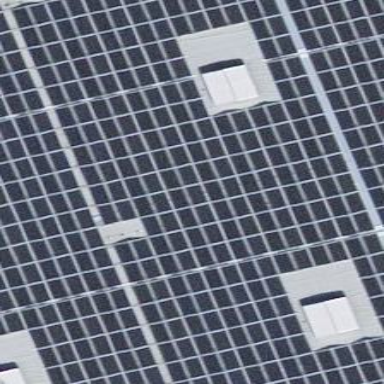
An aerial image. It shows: Solar power generator.